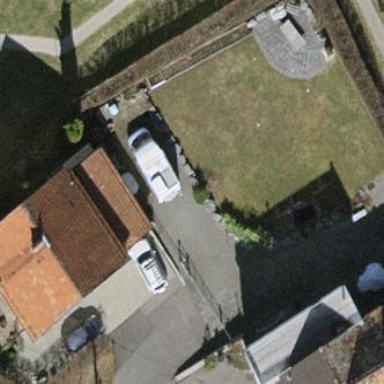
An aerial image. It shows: Simple and straightforward house.